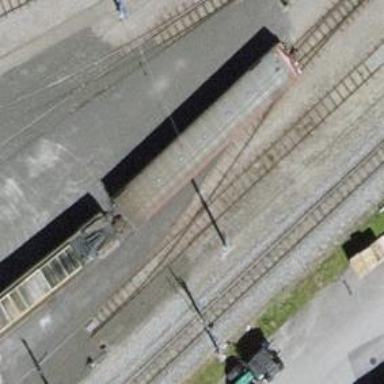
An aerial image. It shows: Narrow-gauge railway with one track passing through service yard. The railway is electrified with contact line.